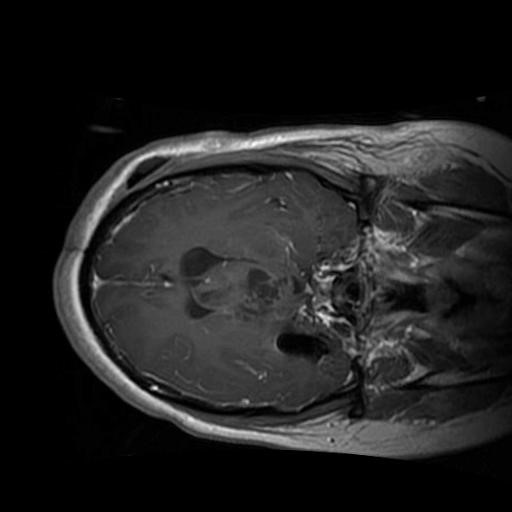
Label: brain_glioma